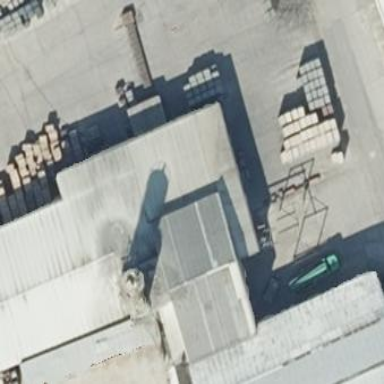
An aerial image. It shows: Commercial building.